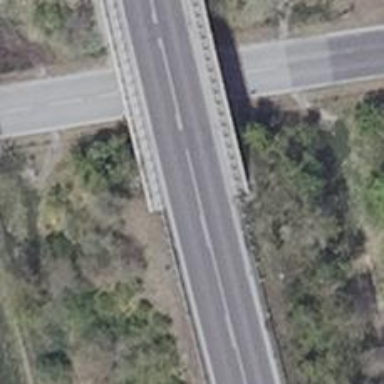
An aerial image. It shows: Primary highway motorroad on asphalt bridge.